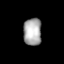
Tissue: lung
Cell type: Epithelial cells
Senescence score: 0.2315
Nuclear area (px): 486
Mean DAPI intensity: 169.981